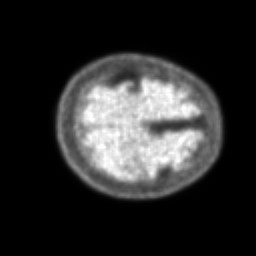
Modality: PET
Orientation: axial
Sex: female
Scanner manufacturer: ge